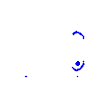
Particle: pion